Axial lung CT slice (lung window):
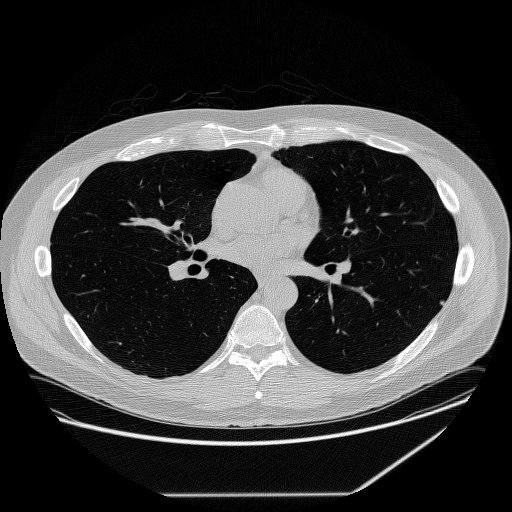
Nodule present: yes
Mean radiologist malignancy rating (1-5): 2.5